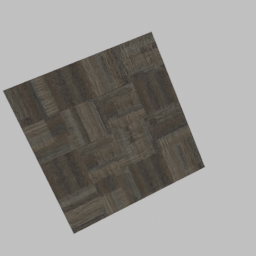
Label: decoration